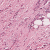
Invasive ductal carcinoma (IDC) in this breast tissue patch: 1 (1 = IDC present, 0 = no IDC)